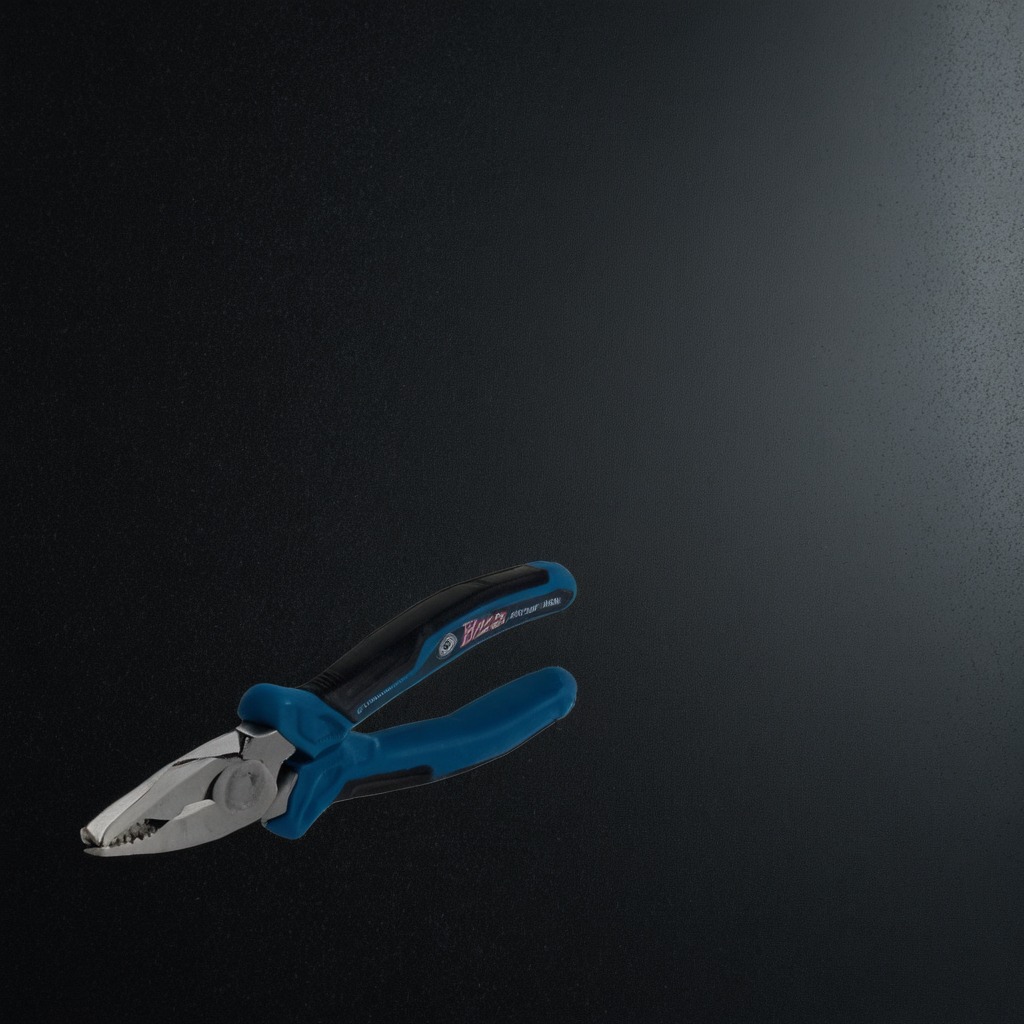
A plier lies on the clean granite tabletop inside a workshop at night.